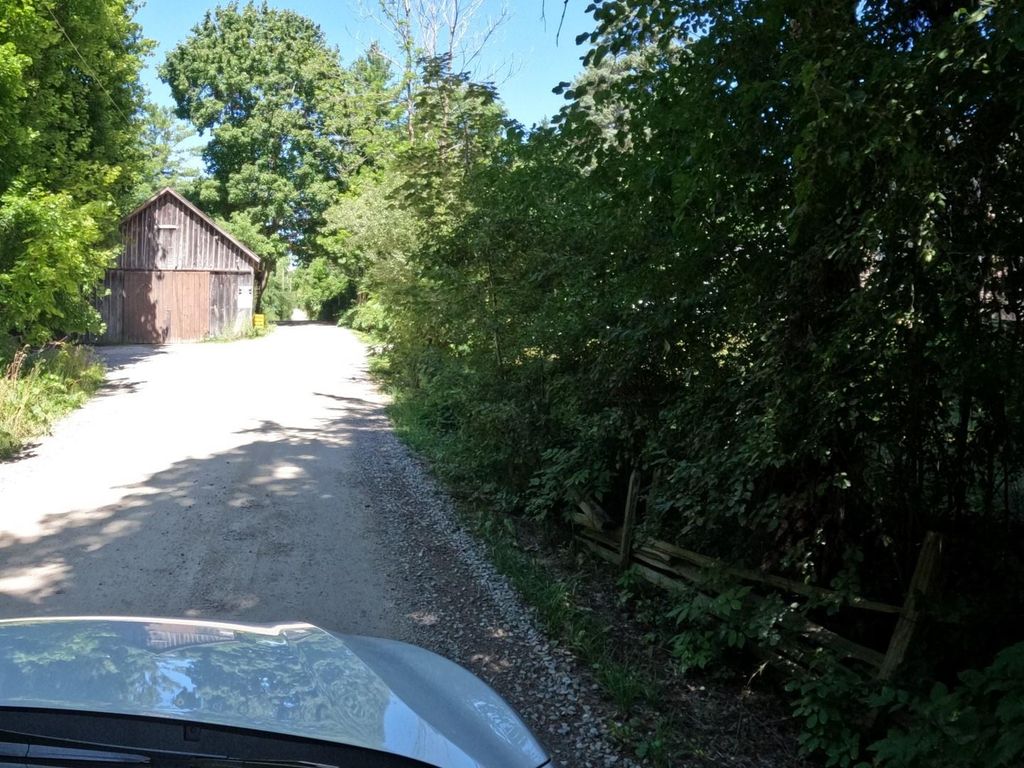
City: kitchener-waterloo